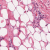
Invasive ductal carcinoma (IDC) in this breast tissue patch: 0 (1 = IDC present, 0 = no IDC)